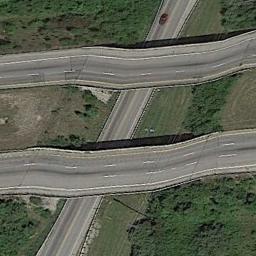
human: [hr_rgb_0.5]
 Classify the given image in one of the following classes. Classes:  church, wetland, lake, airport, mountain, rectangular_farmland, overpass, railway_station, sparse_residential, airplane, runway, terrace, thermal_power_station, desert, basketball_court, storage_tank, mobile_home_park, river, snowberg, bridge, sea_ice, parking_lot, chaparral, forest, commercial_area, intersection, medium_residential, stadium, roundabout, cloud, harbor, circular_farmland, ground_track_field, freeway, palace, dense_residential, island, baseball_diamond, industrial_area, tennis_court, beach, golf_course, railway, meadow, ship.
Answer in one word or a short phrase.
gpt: overpass